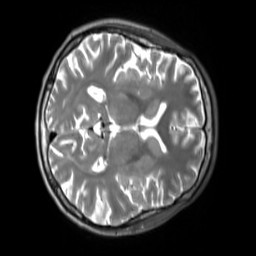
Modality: T2w
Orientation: axial
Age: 31
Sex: male
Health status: ill
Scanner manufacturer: siemens
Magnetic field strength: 3 T
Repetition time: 2.8 s
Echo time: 0.326 s